Question: I have this data base structure:

The field 'id' is the primary key. I am trying to find all courses that have 'department='civil' & level=4'.
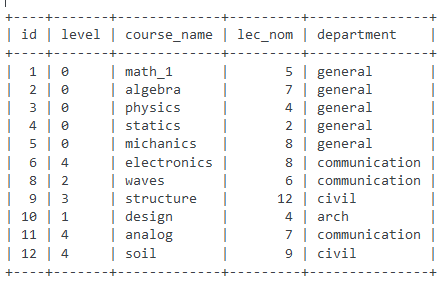
Answer: @kousik mandal 's answer is correct. But let me give a short explaination to how it works. (since you obviously didn't look online first)
'''
SELECT course_name -- This is the column that you will recieve. if you pick * instead of course_name it will select all columns which match the criteria.
FROM table_name -- you select the course_name from the table 'table_name'
WHERE department='civil' -- This will select columns where the department column has 'civil' as a value
AND level=4 -- This will also check if the level equals to 4.
'''
This might not be as helpful since the answer is already given. but I hope it'll give you some useful information for learning SQL